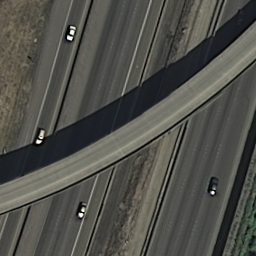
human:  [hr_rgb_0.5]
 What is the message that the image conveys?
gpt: overpass